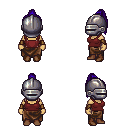
a pixel art fantasy rpg character, female body template, human, tanned skin, maroon pirate shirt, robe skirt, blue long topknot hairstyle, metal helm, cloth bracers, brown shoes, four views (front, back, left, right), 2x2 character sprite sheet, small pixel art, hard edges, no anti-aliasing